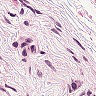
Metastatic tissue present: no